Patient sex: F
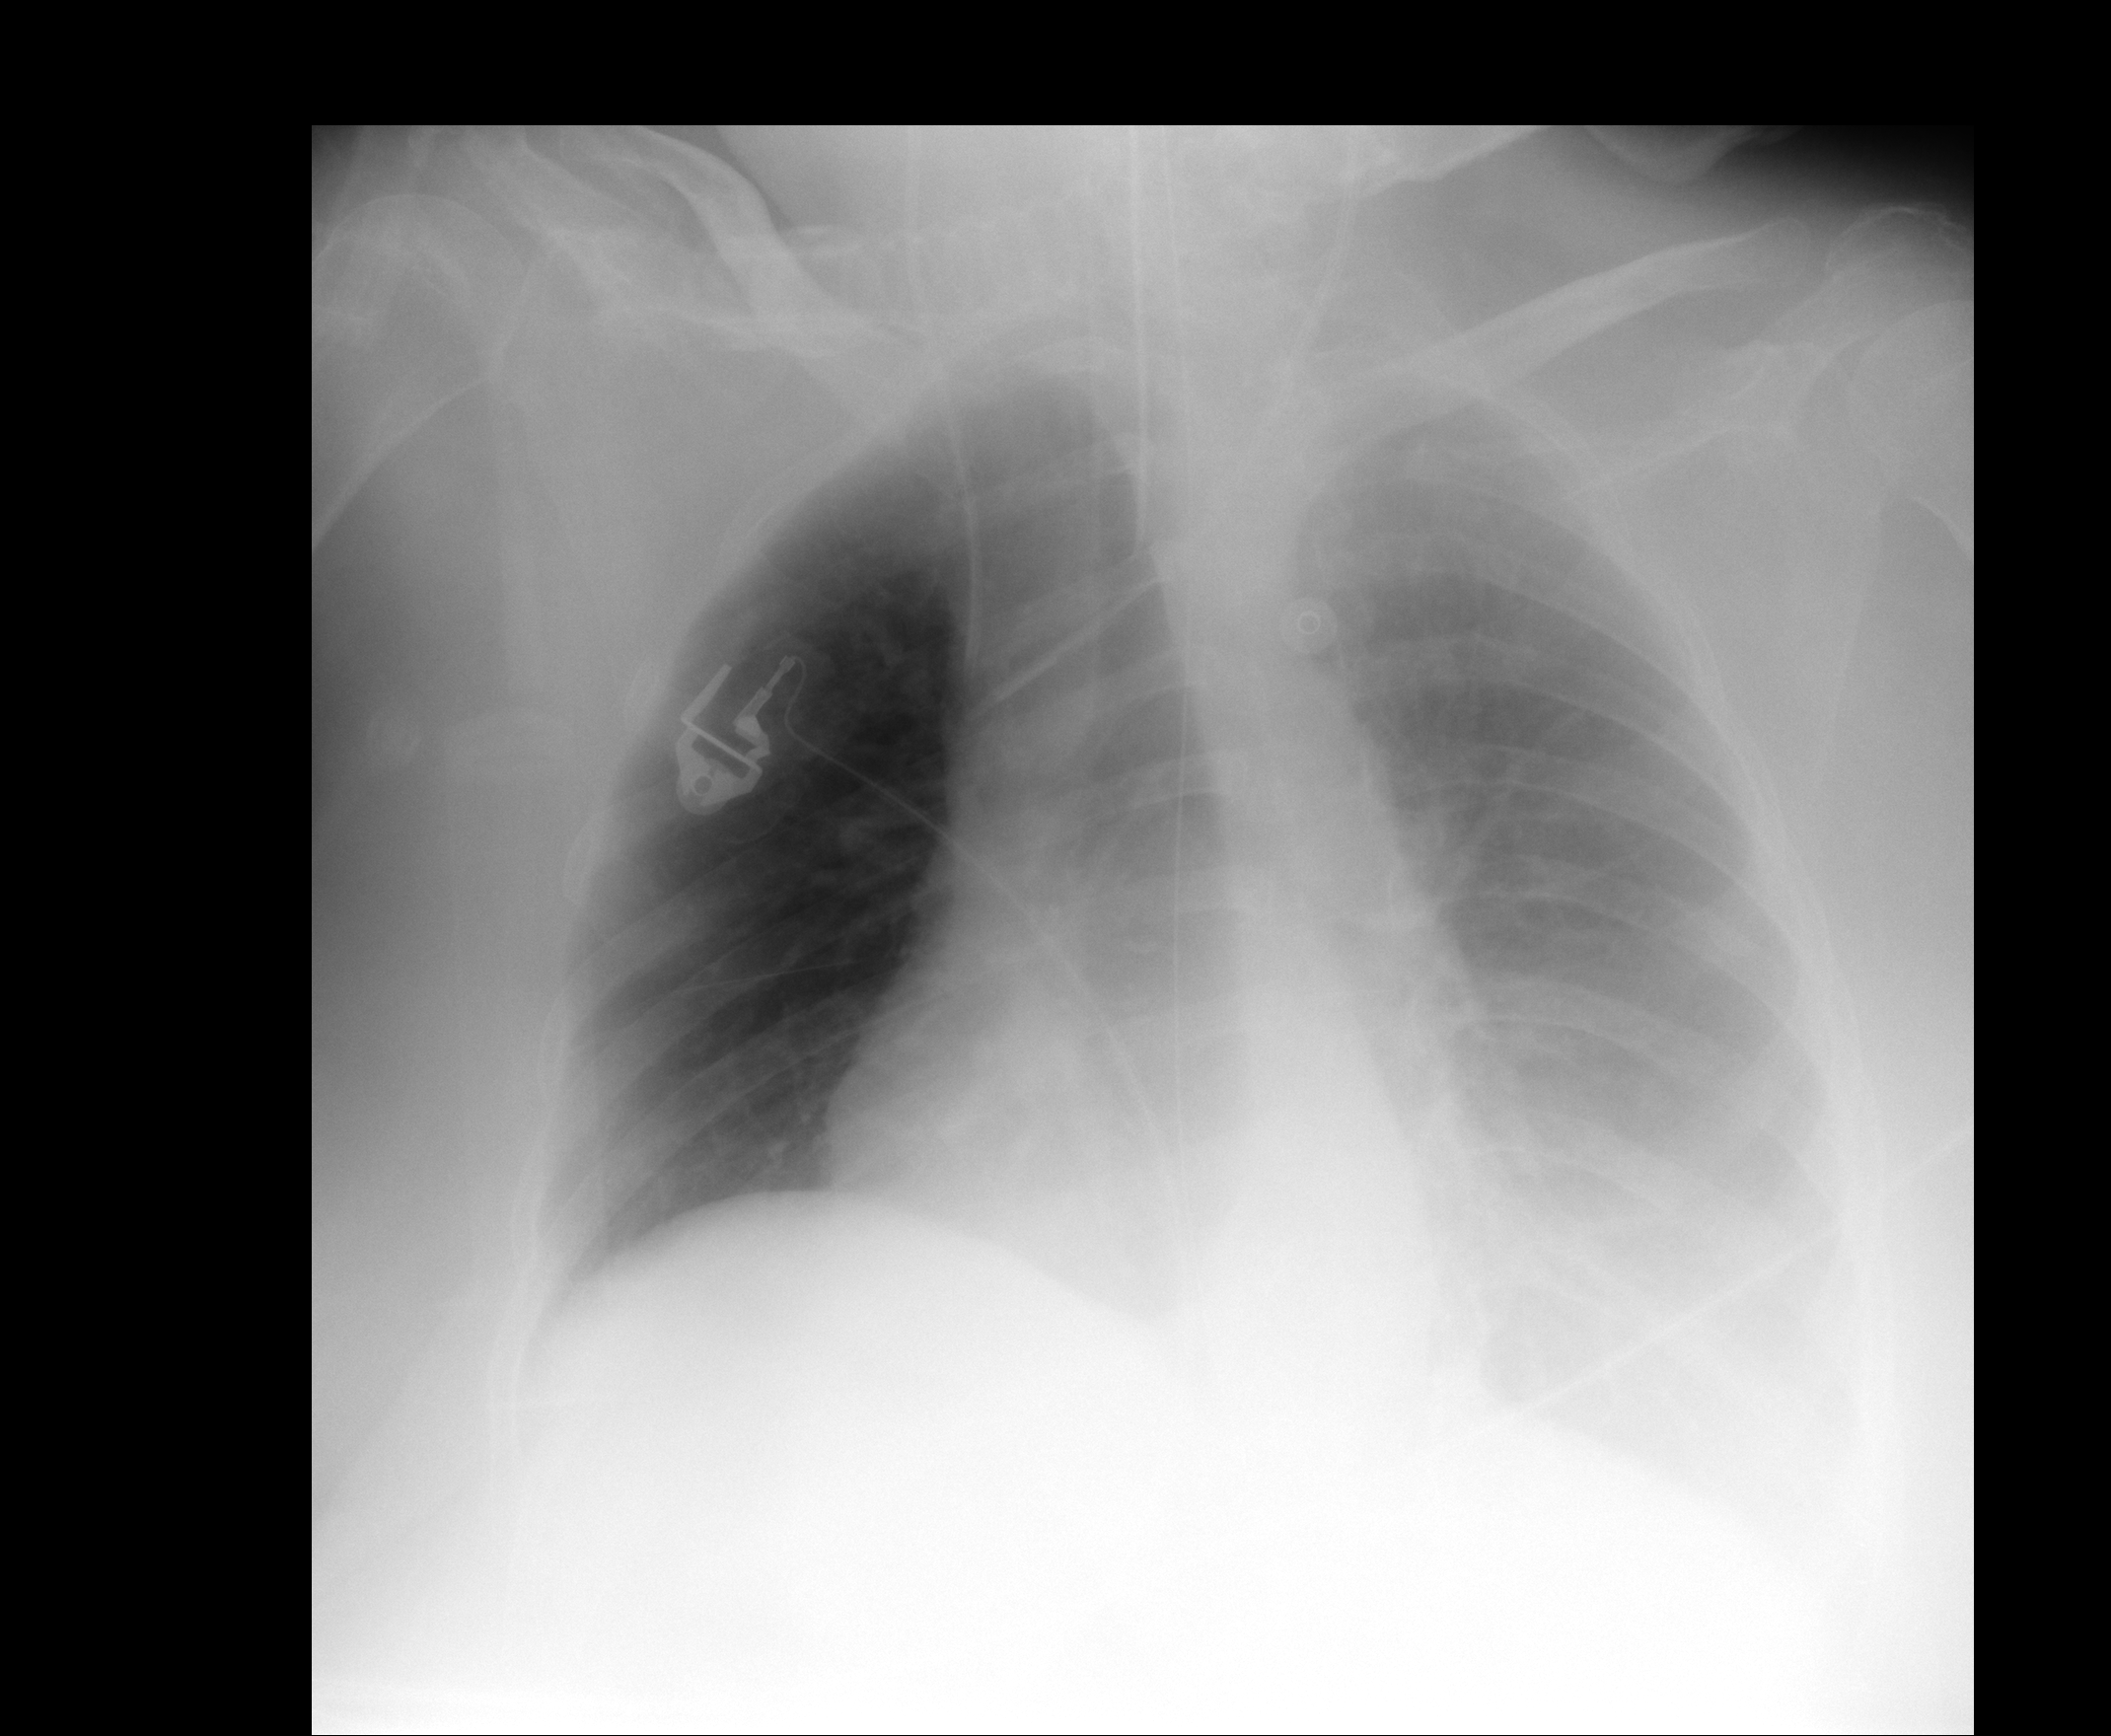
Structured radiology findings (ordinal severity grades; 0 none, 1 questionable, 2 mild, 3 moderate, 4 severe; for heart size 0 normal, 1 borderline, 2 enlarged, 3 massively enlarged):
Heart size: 0
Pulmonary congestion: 0
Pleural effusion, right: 0
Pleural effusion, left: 3
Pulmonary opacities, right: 0
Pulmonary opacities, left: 0
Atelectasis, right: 0
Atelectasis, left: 3